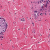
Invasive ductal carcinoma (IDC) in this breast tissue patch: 0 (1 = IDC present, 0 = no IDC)